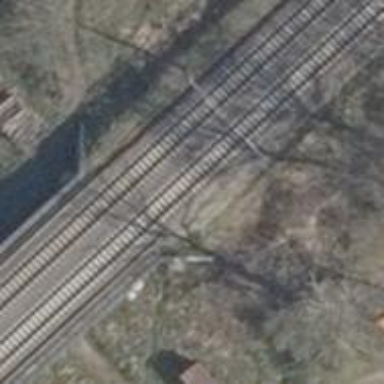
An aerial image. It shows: Bridge over electrified railway with contact line.